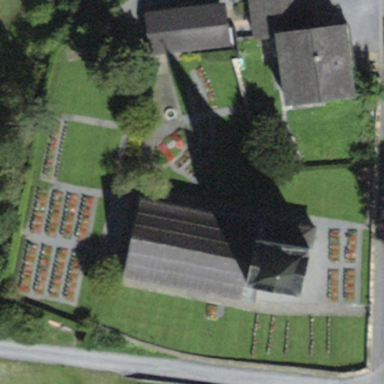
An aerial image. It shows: Graveyard.